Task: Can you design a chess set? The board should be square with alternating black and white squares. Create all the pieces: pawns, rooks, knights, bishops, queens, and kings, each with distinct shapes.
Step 4217:
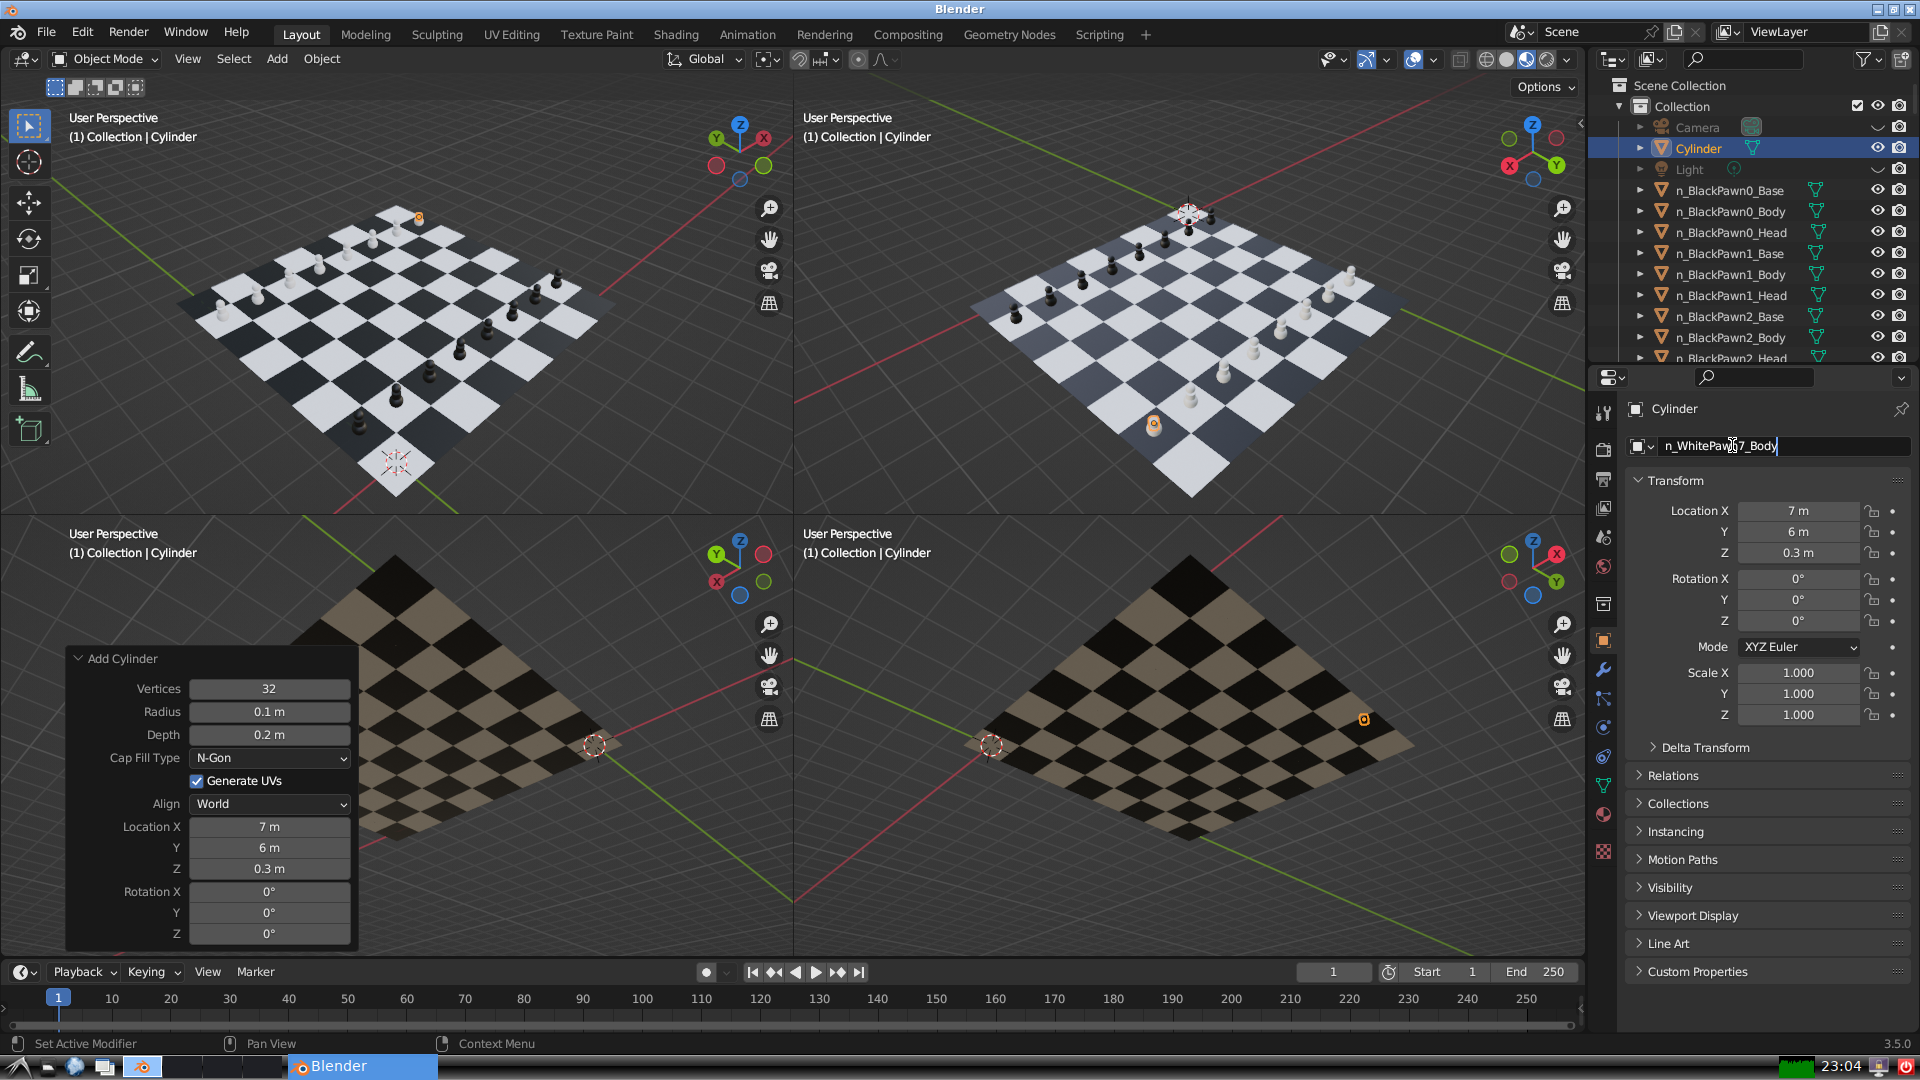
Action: {"key_press": ['Return']}